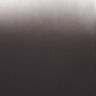
Metastatic tissue present: no